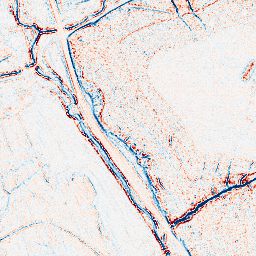
Category: edge_preserving
Decomposition family: bilateral
Decomposition parameters: d: 5
sigma_color: 100
sigma_space: 25
Upsampling method: cubic_mitchell
Upsampling parameters: scale: 4
Upsampling scale: 4